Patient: sex M, age 47
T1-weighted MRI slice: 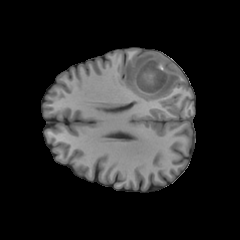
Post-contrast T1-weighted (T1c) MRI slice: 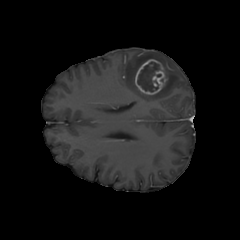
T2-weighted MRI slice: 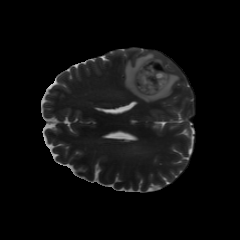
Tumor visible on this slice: yes
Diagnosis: Glioblastoma, IDH-wildtype
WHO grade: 4